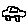
Label: car